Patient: sex M, age 55
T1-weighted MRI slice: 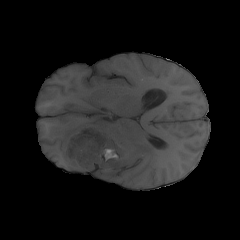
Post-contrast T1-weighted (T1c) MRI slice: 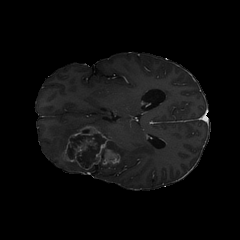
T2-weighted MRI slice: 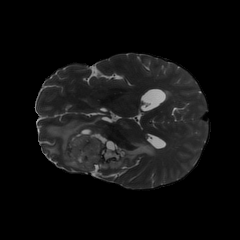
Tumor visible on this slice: yes
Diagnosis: Glioblastoma, IDH-wildtype
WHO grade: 4